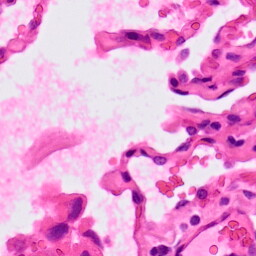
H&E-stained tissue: Lung